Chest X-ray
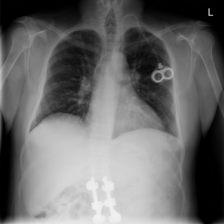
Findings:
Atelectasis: negative
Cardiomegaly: negative
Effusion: negative
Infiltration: negative
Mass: negative
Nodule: negative
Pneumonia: negative
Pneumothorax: negative
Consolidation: negative
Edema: negative
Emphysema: negative
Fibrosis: negative
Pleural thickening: negative
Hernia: negative